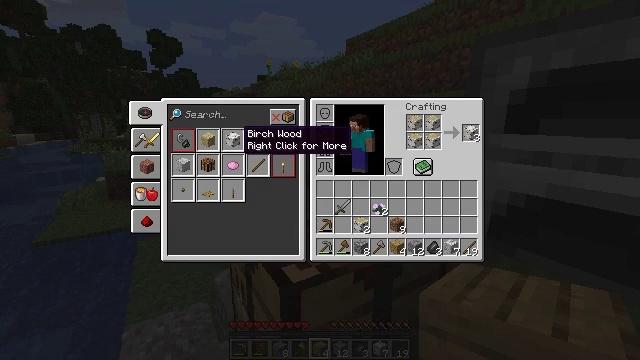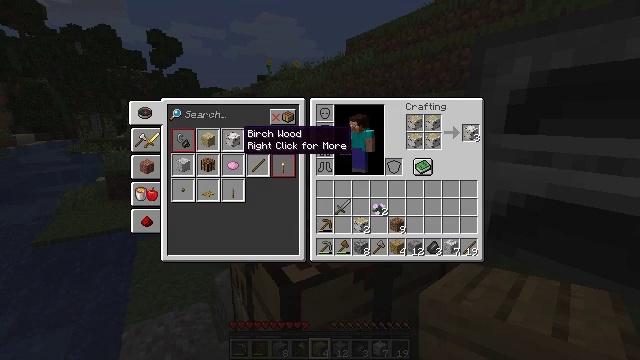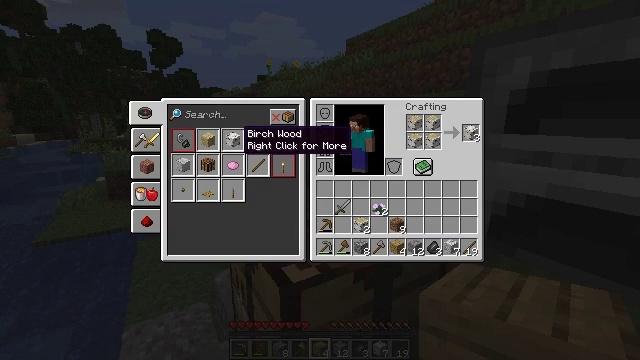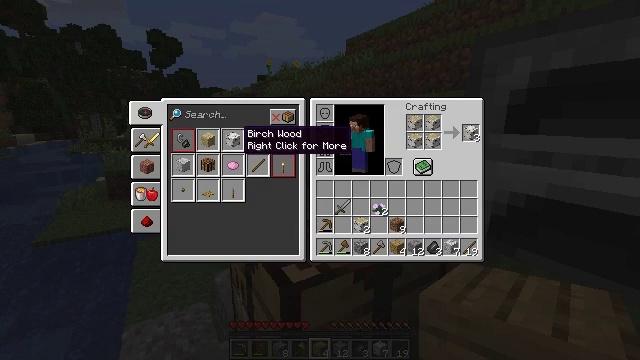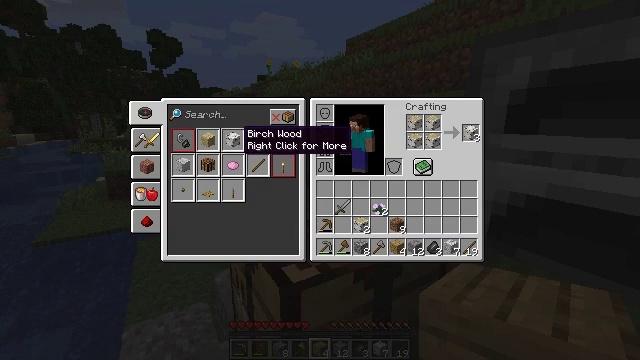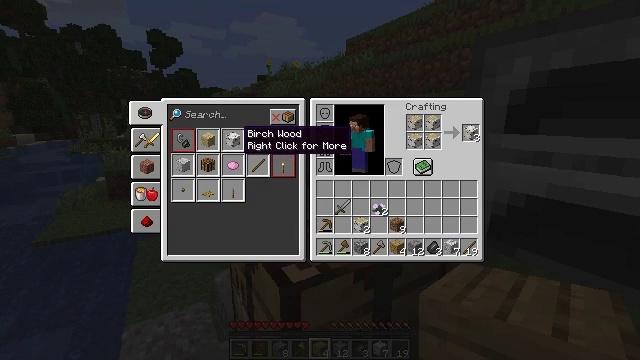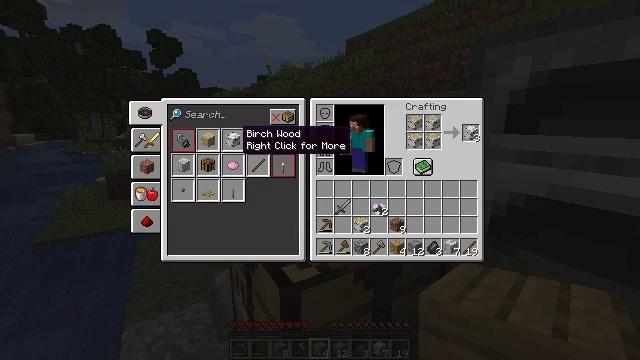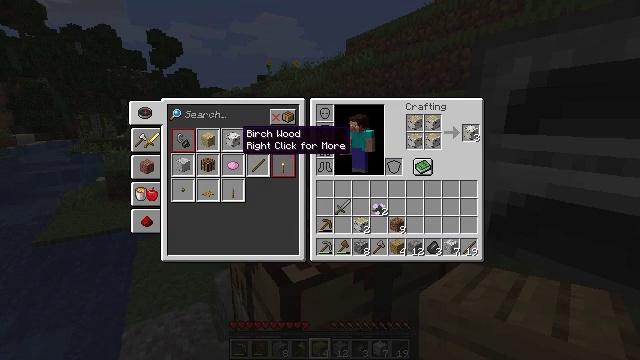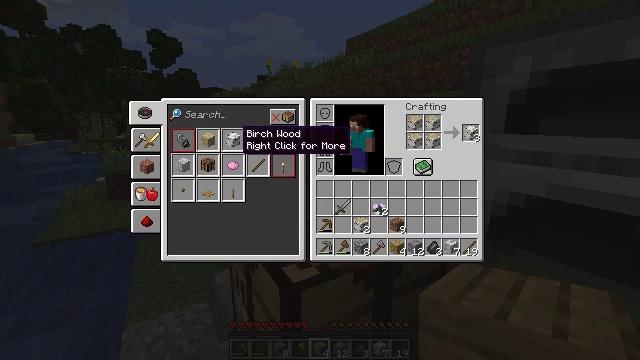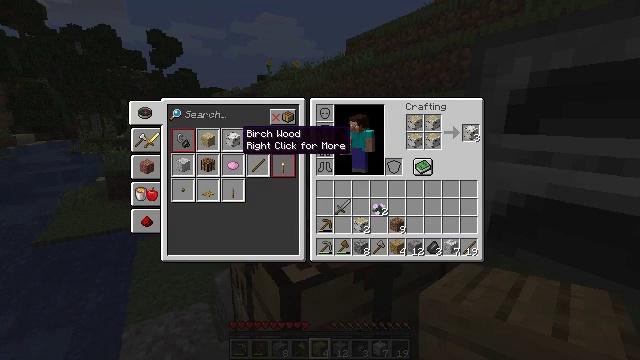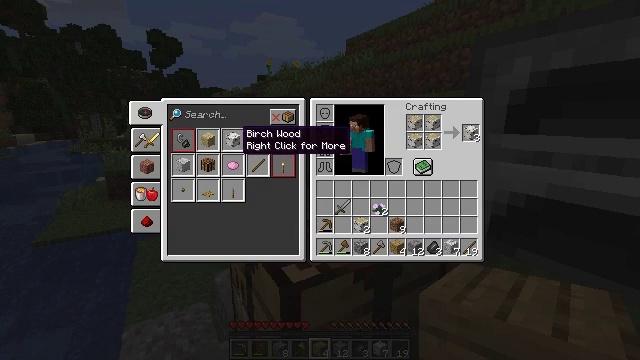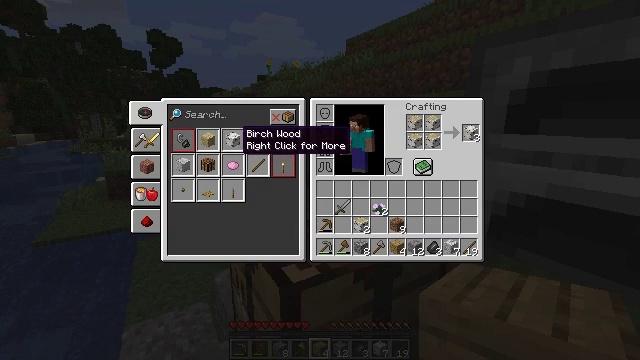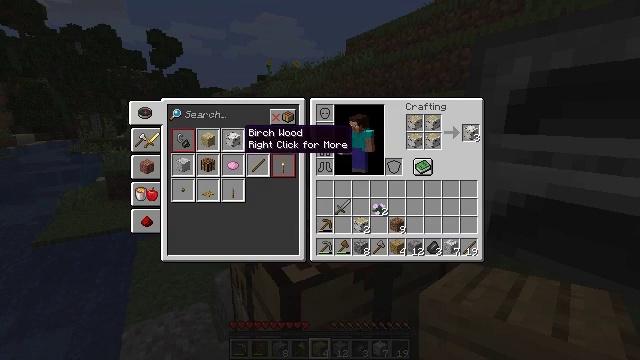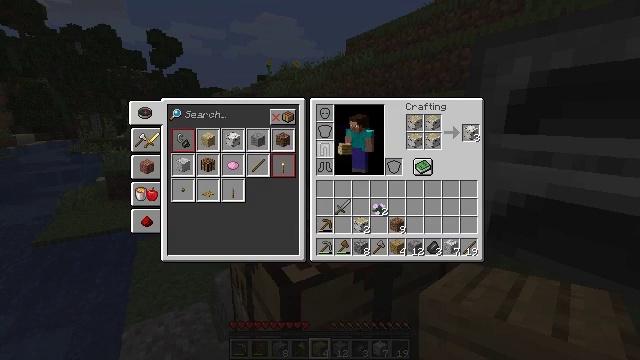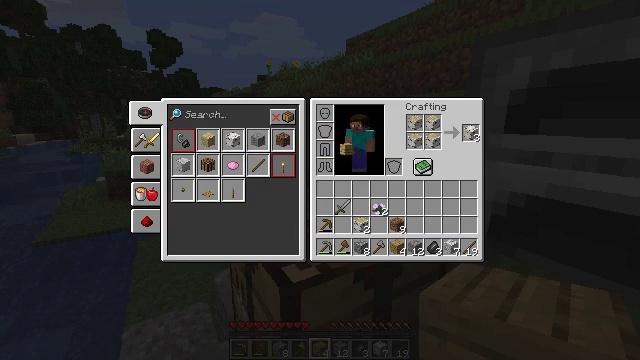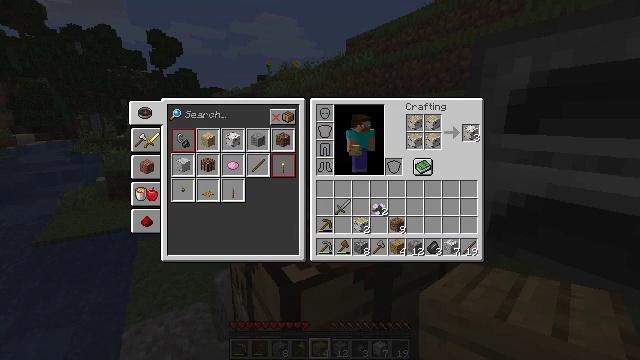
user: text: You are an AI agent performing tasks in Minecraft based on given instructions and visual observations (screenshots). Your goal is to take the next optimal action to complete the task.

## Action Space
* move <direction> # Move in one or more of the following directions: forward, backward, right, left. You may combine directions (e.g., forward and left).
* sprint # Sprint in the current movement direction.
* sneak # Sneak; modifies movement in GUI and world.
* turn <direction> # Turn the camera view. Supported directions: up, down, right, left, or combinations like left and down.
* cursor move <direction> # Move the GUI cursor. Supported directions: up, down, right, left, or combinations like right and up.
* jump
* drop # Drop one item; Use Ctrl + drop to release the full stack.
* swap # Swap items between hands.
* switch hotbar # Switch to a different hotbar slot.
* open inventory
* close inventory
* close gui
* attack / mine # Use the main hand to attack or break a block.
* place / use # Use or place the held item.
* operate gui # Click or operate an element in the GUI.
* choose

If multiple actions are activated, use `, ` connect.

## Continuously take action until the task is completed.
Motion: motion action
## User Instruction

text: Transform birch logs into birch wood in inventory.
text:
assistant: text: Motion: sneak
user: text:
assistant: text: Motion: sneak
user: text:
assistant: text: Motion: sneak
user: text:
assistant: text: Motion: sneak
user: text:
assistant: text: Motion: sneak
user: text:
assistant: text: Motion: sneak
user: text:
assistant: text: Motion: sneak, operate gui
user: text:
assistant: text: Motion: sneak, operate gui
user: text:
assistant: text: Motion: sneak, operate gui
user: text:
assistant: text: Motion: sneak
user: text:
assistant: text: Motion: sneak
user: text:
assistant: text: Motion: sneak
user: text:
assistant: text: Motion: sneak, cursor move right
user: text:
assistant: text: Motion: sneak, cursor move right
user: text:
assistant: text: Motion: sneak, cursor move right
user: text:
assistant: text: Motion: sneak
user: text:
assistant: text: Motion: sneak
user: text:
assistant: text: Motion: sneak
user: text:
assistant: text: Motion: sneak, cursor move left
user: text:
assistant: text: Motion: sneak, cursor move left
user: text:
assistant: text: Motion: sneak
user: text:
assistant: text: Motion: sneak, cursor move left
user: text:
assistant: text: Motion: sneak
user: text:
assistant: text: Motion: sneak, operate gui
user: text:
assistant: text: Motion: sneak, operate gui
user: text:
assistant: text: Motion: sneak, operate gui
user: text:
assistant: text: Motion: sneak
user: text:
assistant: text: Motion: sneak
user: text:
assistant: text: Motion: sneak
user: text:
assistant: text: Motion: sneak